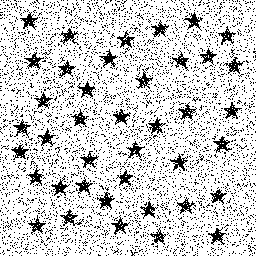
Squares: 0
Triangles: 0
Stars: 40
Total shapes: 40